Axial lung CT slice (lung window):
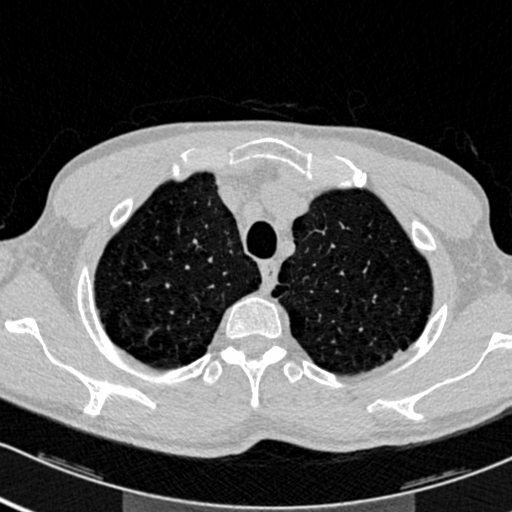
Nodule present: no